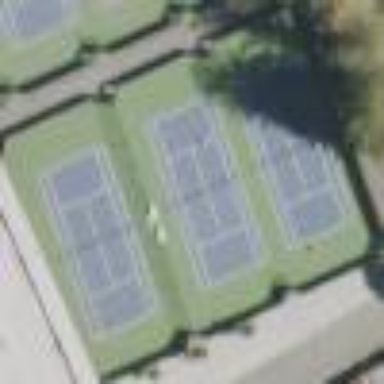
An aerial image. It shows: Tennis court in leisure pitch.